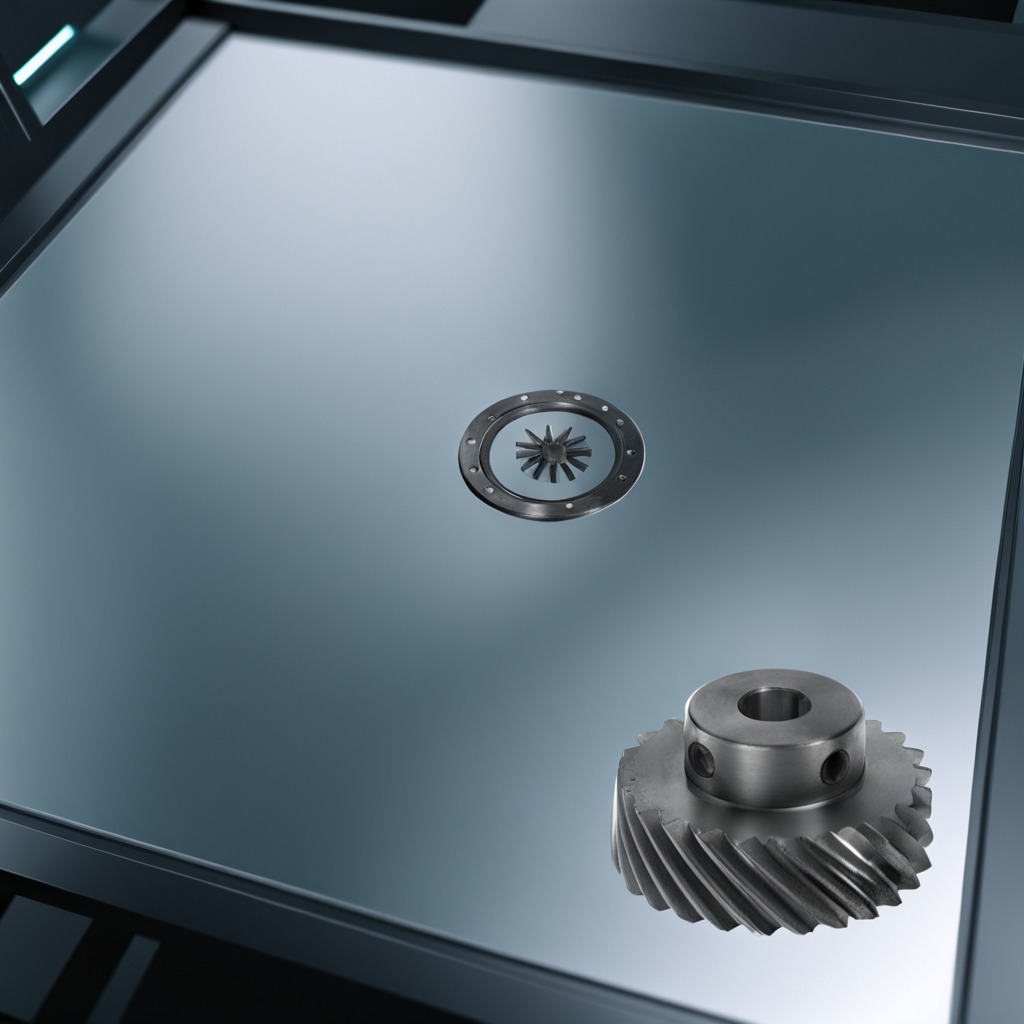
A steel gear with teeth is lying on the metal table in a machine shop under fluorescent lights.